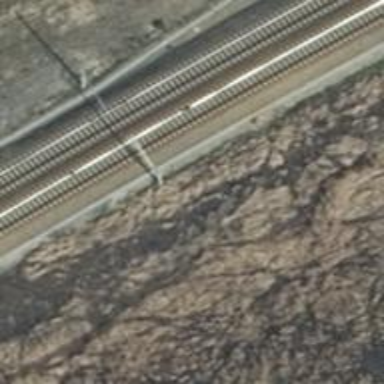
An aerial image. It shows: Milestone along the railway track with catenary mast.